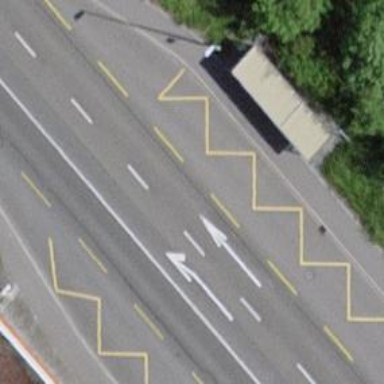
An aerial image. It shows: Secondary road with asphalt surface and designated cycle lane.